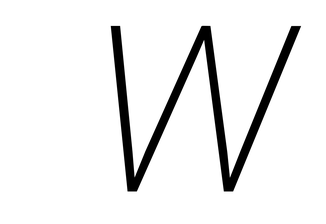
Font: Roboto-Italic_ExtraLight_Italic